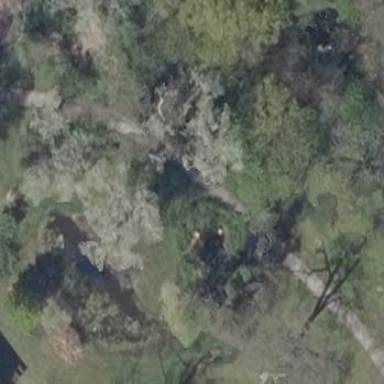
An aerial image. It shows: Pond surrounded by natural water.